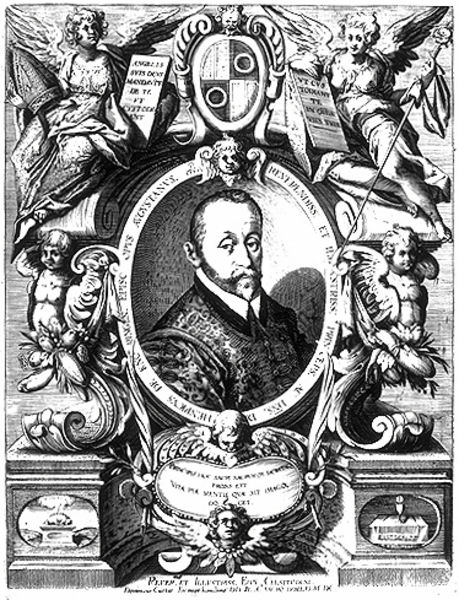
Titel: Bildnis des Heinrich von Knöringen
Künstler: Dominicus Custos
Institution: (Seriendruck)
Schlagwörter: flügel, kopf, körper, mann, schatten, weiß, blume, blumen, grau, köpfe, licht, mund, nase, ohr, profil, schwarz, tisch, blick, muster, ornament, anzug, bart, jacke, architektur, augen, barock, kragen, mensch, rahmen, sockel, vollbart, bildnis, herr, portrait, porträt, haare, mantel, reich, tücher, adel, kinn, vornehm, oval, tondo, engel, früchte, putto, ranken, schrift, rahmung, stab, grafik, graphik, bischof, lanze, tafel, kartusche, inschrift, büste, verzierung, selbstporträt, lider, buch, medaillon, druck, druckgrafik, radierung, stich, titel, seite, illustration, schwarzweiß, schwert, text, waffen, beschriftung, titelblatt, lorbeer, buchdeckel, titelseite, wappen, arrogant, voluten, wams, mitra, putten, kupferstich, allegorien, putti, zepter, legende, groteske, lateinisch, stin, umschrift, tafeln, bischofsstab, überheblich, vignette, viktoria, rankwerk, rollwerk, sticj, inshrift, subscription, bildnius